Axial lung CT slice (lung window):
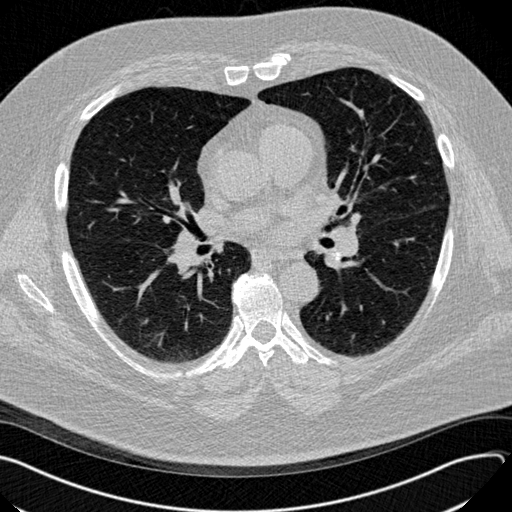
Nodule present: no